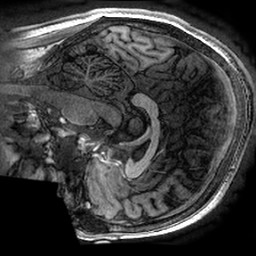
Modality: T1w
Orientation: sagittal
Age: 24
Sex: female
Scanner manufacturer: ge
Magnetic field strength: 3 T
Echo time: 0.002736 s